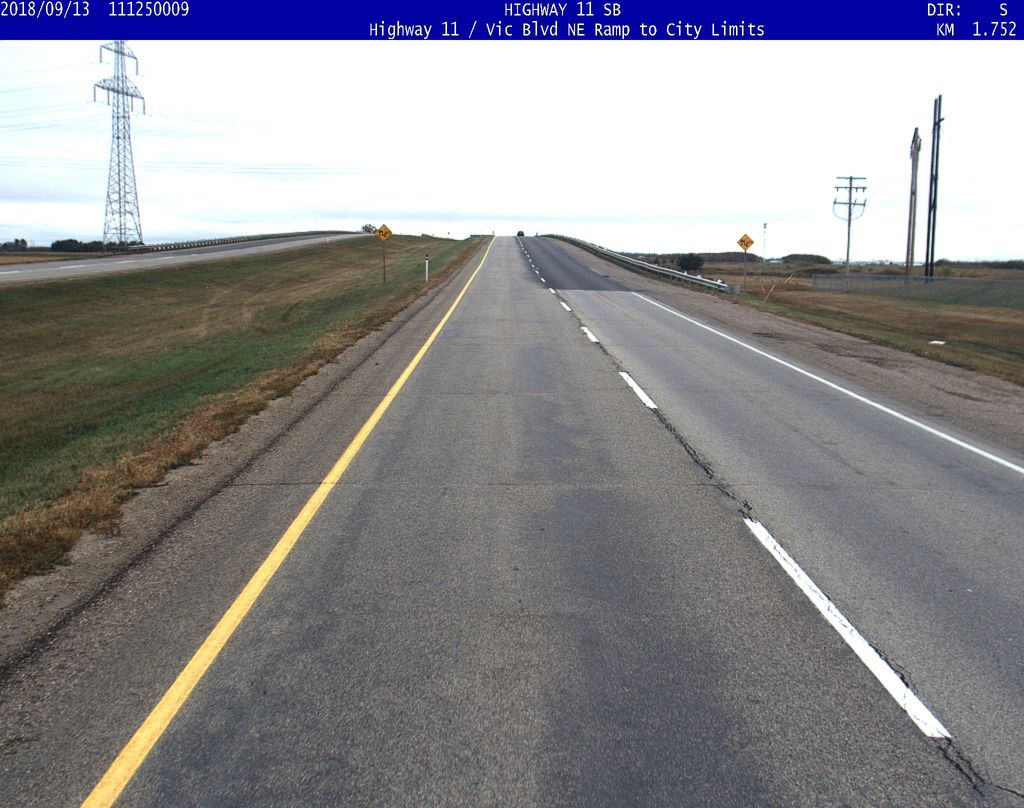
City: saskatoon